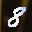
Label: 8